Question: I have a question about the ER diagram below.

If there are 2 relationships born and live from actor to place entity.
Do they both have the same foreign key which is place_no? So does that mean I just put the foreign key in Actors relational model and that's it or do I have to make a table for Born?
Because an actor is born in a place and lives in a place... so how would it be possible to differentiate between 1 place_no FK?
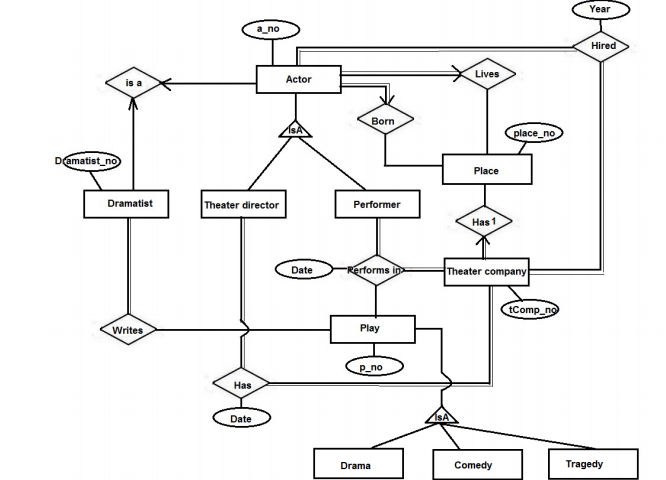
Answer: You have to specify the arity of the relationships. You can map the conceptual '1:n' relationships directly in relational model using just foreign keys. For 'n:m' relationships you should use junction tables.
Since it seems that the relationships here are both 'n:1' since a person can be born in just one place and (based on your comments) we can also assume that a person can only live in one place at the time we can map these relationships as foreign keys.
As an example in SQL (assuming we have two relations 'actor' and 'place', the code is in 'CREATE' code of 'actor'):
'''
[...]
born int REFERENCES place(place_no),
lives int REFERENCES place(place_no),
[...]
'''